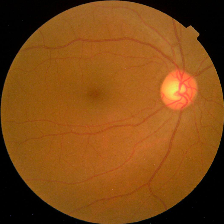
Diabetic retinopathy grade: No DR